Question:
I have a method called GetAlarm(),which I am using in form_load. My alarm is not getting raised. For example, the date today is 29 jan 2014. and currently the time is 8:30 AM and in the database I have on 29 jan first alarm at time 8:35AM, then second at 8:45AM, then third at 8:50AM, then when I run the Application on 8:30AM then there will be alarm on 8:35AM and then I can snooze or close the alarm if I close it then it should take the next 8:45AM alarm and I dont have to re-run the application.
'''
private void GetAlarm()
{
if (Collection.SelectQuery("SELECT CONVERT(varchar, Date, 111) FROM Mst_Event WHERE (CONVERT(varchar, Date, 111) = CONVERT(varchar, GETDATE(), 111))") == true)
{
ListBox lst = new ListBox();
Collection.FillList(lst, "SELECT time FROM Mst_Event WHERE (CONVERT(varchar, Date, 111) = CONVERT(varchar, GETDATE(), 111))");
for (int i = 0; i < lst.Items.Count; i++)
{
string AmPm = Collection.getData("SELECT AmPm FROM Mst_Event WHERE (CONVERT(varchar, Date, 111) = CONVERT(varchar, GETDATE(), 111)) and time='" + lst.Items[i].ToString() + "'");
var datenow = DateTime.Now;
DateTime dt = new DateTime();
if (AmPm.ToUpper() == "AM")
{
dt = new DateTime(datenow.Year, datenow.Month, datenow.Day, Convert.ToInt32(lst.Items[i].ToString().Substring(0, 2)), Convert.ToInt32(lst.Items[i].ToString().Substring(3, 2)), Convert.ToInt32(lst.Items[i].ToString().Substring(6, 2)));
}
else
{
dt = new DateTime(datenow.Year, datenow.Month, datenow.Day, Convert.ToInt32(lst.Items[i].ToString().Substring(0, 2)) + 12, Convert.ToInt32(lst.Items[i].ToString().Substring(3, 2)), Convert.ToInt32(lst.Items[i].ToString().Substring(6, 2)));
}
if (dt > DateTime.Now)
{
AlarmTime = Convert.ToInt32(lst.Items[i].ToString().Substring(0, 2)) + ":" + Convert.ToInt32(lst.Items[i].ToString().Substring(3, 2)) + " " + AmPm;
i = lst.Items.Count;
}
}
}
this.Text = "Alarm Clock - Set: " + AlarmTime;
}
'''
Please help me I am trying this solution for more than two weeks.
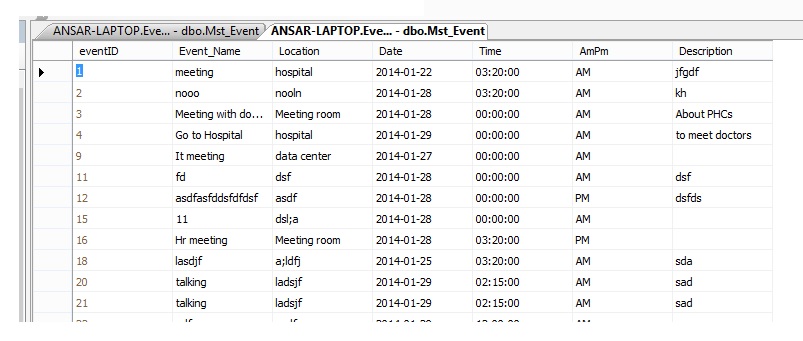
Answer: I have used one timer and in its tick event I have called this Method GetAlarm() such that
'''
if (AlarmTime == "")
{
GetAlarm();
}
'''
and i have used one button so that when the alarm is raised that button will be shown and when the user clicks it that current alarm will get closed and because of timer it will check for the next alarm.